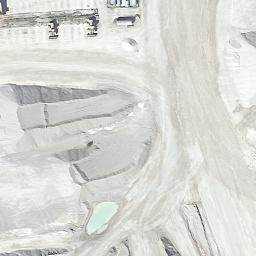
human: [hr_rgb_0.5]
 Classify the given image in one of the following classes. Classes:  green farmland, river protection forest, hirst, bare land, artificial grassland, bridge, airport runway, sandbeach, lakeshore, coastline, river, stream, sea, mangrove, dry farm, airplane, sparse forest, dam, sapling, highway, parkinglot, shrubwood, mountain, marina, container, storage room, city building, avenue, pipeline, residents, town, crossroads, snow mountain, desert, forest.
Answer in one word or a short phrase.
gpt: bare land